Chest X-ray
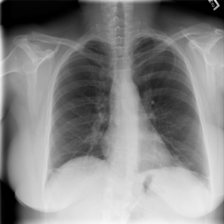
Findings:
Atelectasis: positive
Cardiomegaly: negative
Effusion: positive
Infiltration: negative
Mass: negative
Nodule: negative
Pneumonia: negative
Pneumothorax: negative
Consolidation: negative
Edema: negative
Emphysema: negative
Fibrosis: negative
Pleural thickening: negative
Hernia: negative